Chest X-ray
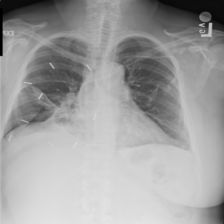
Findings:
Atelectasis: positive
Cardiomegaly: negative
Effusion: negative
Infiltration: negative
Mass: negative
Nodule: negative
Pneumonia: negative
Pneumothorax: negative
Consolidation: negative
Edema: negative
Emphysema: negative
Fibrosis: negative
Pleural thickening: negative
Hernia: negative